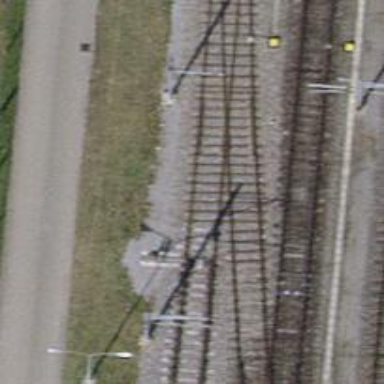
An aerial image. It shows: Railway switch.